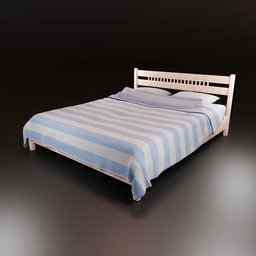
Label: furniture